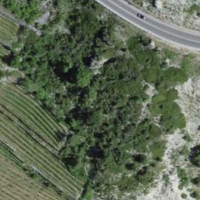
EUNIS habitat code: 48
Species observed at this site:
Corvus corax